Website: crate-barrel
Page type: gifting
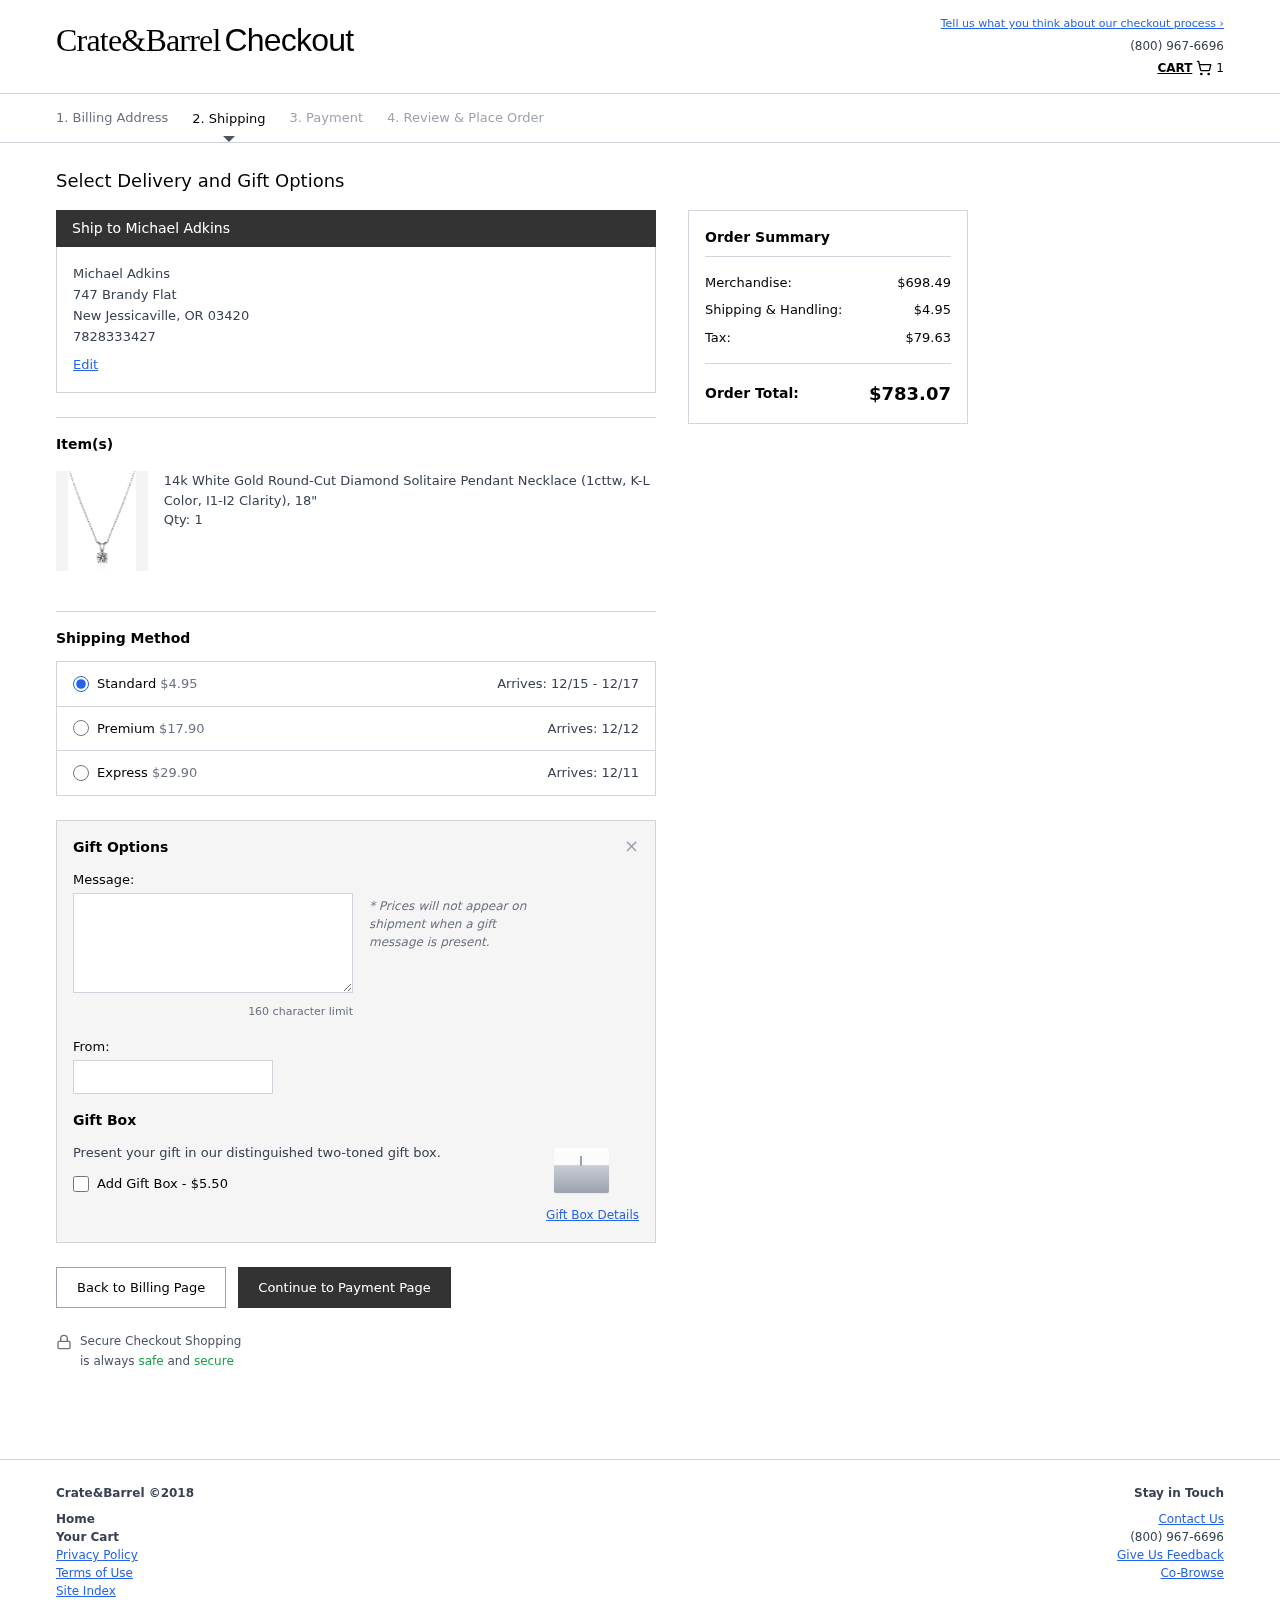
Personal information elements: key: PII_CITY
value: New Jessicaville
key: PII_FULLNAME
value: Michael Adkins
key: PII_GIFT_FIRSTNAME
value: Kimberly
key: PII_GIFT_MESSAGE
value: Hey Kimberly, I thought this little sparkler would brighten your day just like you brighten mine! Can’t wait to see you rock it. Enjoy!
Michael
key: PII_PHONE
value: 7828333427
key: PII_POSTCODE
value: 03420
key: PII_STATE_ABBR
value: OR
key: PII_STREET
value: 747 Brandy Flat
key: PII_FULLNAME2
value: Michael Adkins
Product elements: key: PRODUCT1_NAME
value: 14k White Gold Round-Cut Diamond Solitaire Pendant Necklace (1cttw, K-L Color, I1-I2 Clarity), 18"
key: PRODUCT1_QUANTITY
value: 1
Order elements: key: ORDER_NUM_ITEMS
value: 1
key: ORDER_SHIPPING_COST
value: $4.95
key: ORDER_DELIVERY_DATE_RANGE
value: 12/15 - 12/17
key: ORDER_PREMIUM_SHIPPING
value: $17.90
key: ORDER_PREMIUM_DATE
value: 12/12
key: ORDER_EXPRESS_SHIPPING
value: $29.90
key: ORDER_EXPRESS_DATE
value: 12/11
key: ORDER_SUBTOTAL
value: $698.49
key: ORDER_TAX
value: $79.63
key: ORDER_TOTAL
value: $783.07